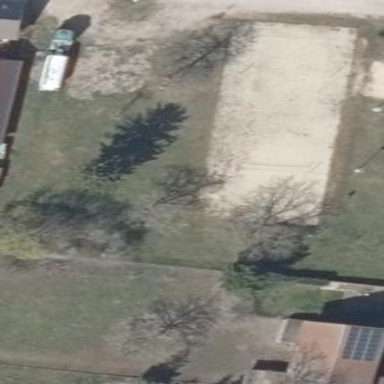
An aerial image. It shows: Sandy pitch for beach volleyball.